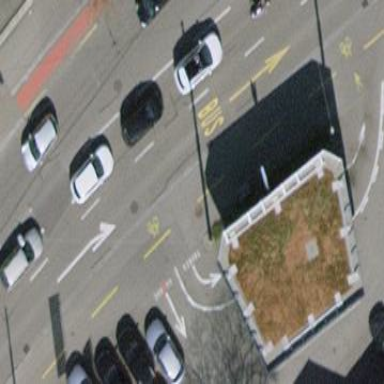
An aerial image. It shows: Building that serves as fuel station.